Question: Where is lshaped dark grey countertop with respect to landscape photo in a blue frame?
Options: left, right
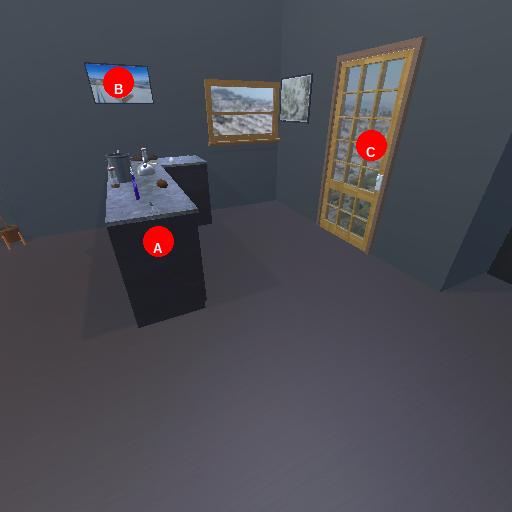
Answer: left